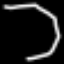
Label: octagon